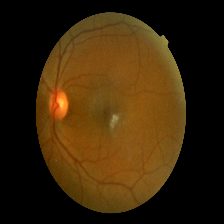
Diabetic retinopathy grade: Mild